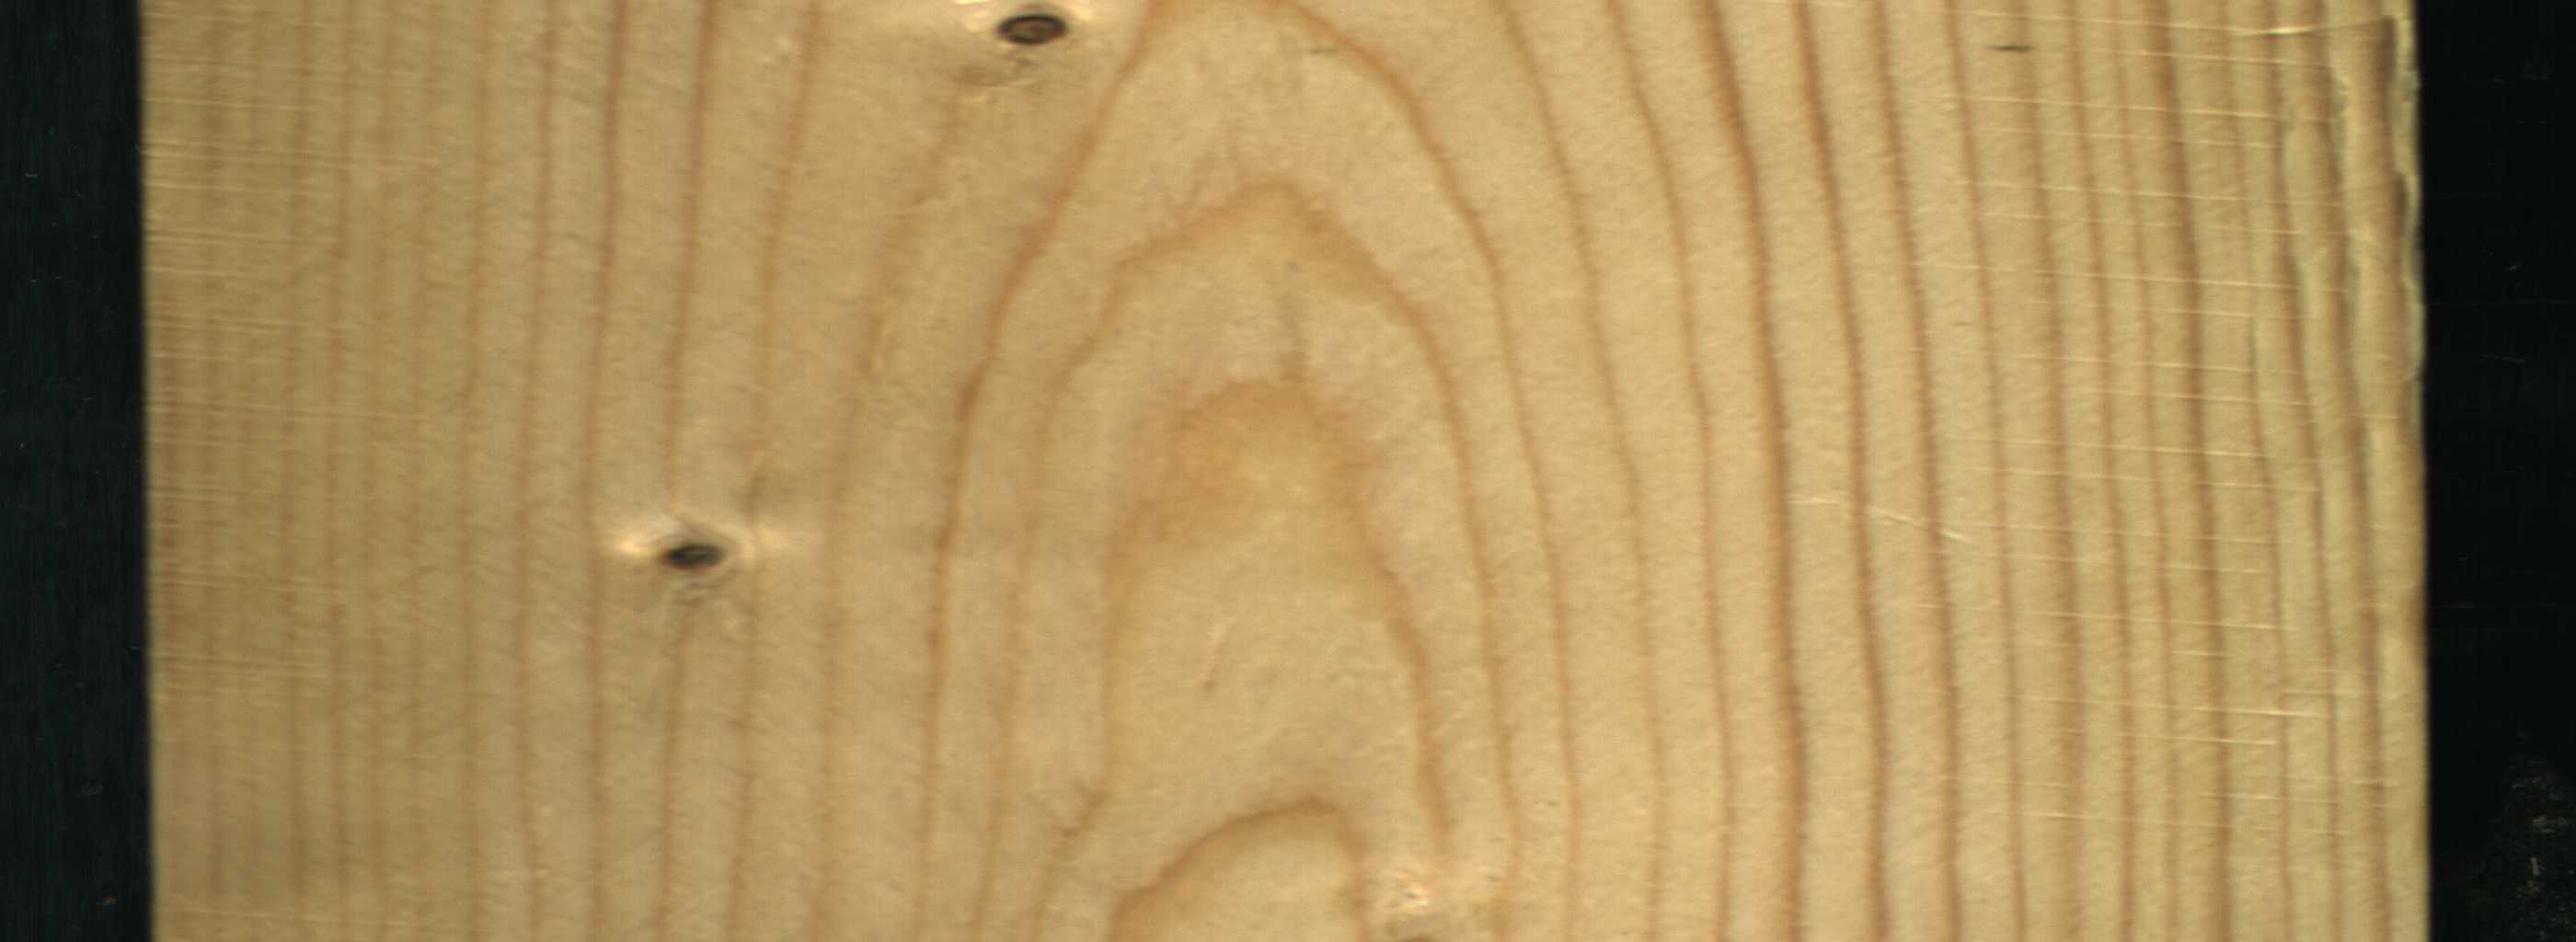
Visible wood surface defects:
Dead_Knot
Live_Knot